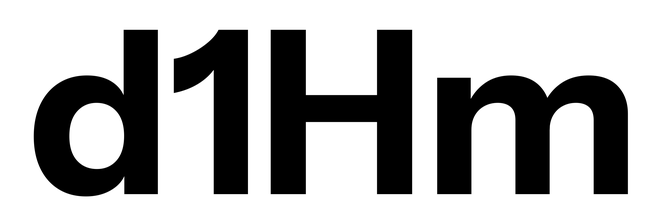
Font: InstrumentSans_Bold